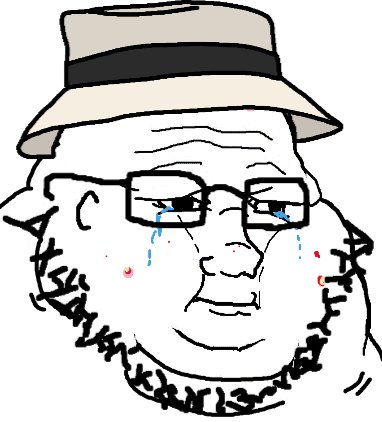
Label: 5_Blobjak